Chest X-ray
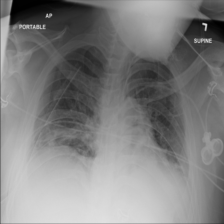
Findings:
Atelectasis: positive
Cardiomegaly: negative
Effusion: negative
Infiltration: negative
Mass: positive
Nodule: negative
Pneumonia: negative
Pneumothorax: negative
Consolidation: negative
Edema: negative
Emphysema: negative
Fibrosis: negative
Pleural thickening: negative
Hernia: negative